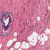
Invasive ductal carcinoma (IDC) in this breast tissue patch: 0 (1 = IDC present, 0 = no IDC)